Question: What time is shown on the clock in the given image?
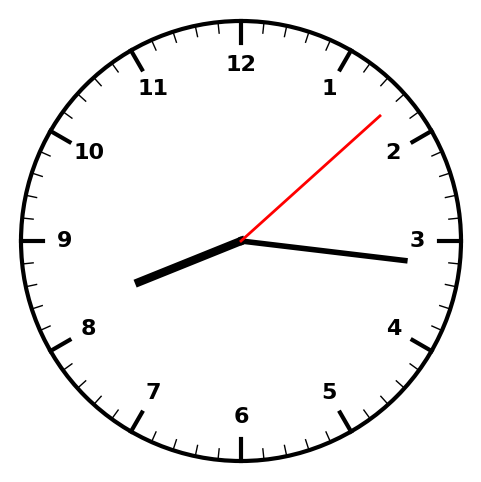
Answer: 08:16:08